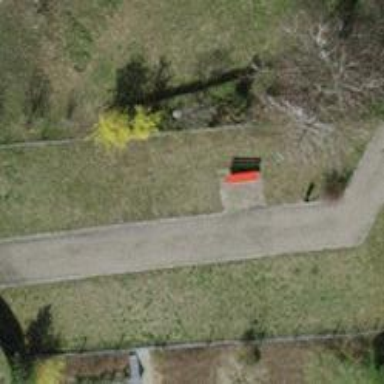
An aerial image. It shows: Red bench.